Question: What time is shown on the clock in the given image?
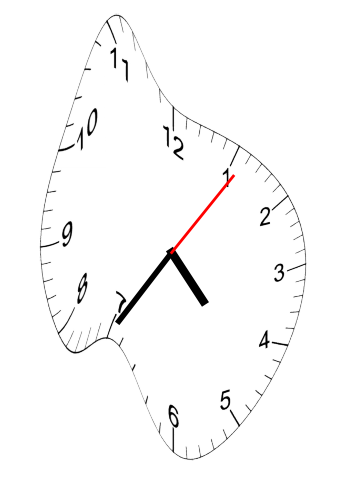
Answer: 04:35:06